Field crop: maize
Growth stage: 1
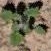
Species: chenopodium